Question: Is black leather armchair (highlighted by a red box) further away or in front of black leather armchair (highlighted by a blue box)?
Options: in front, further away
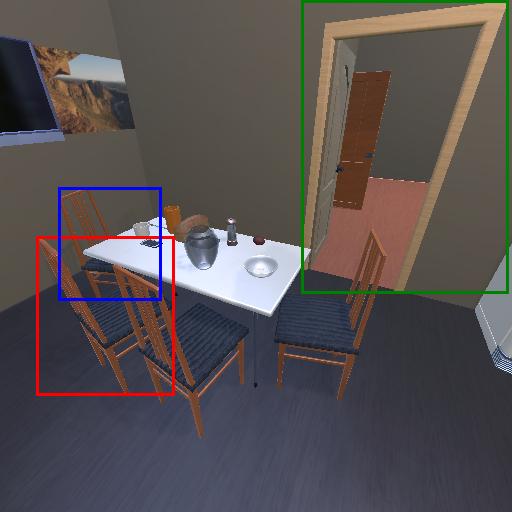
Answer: in front